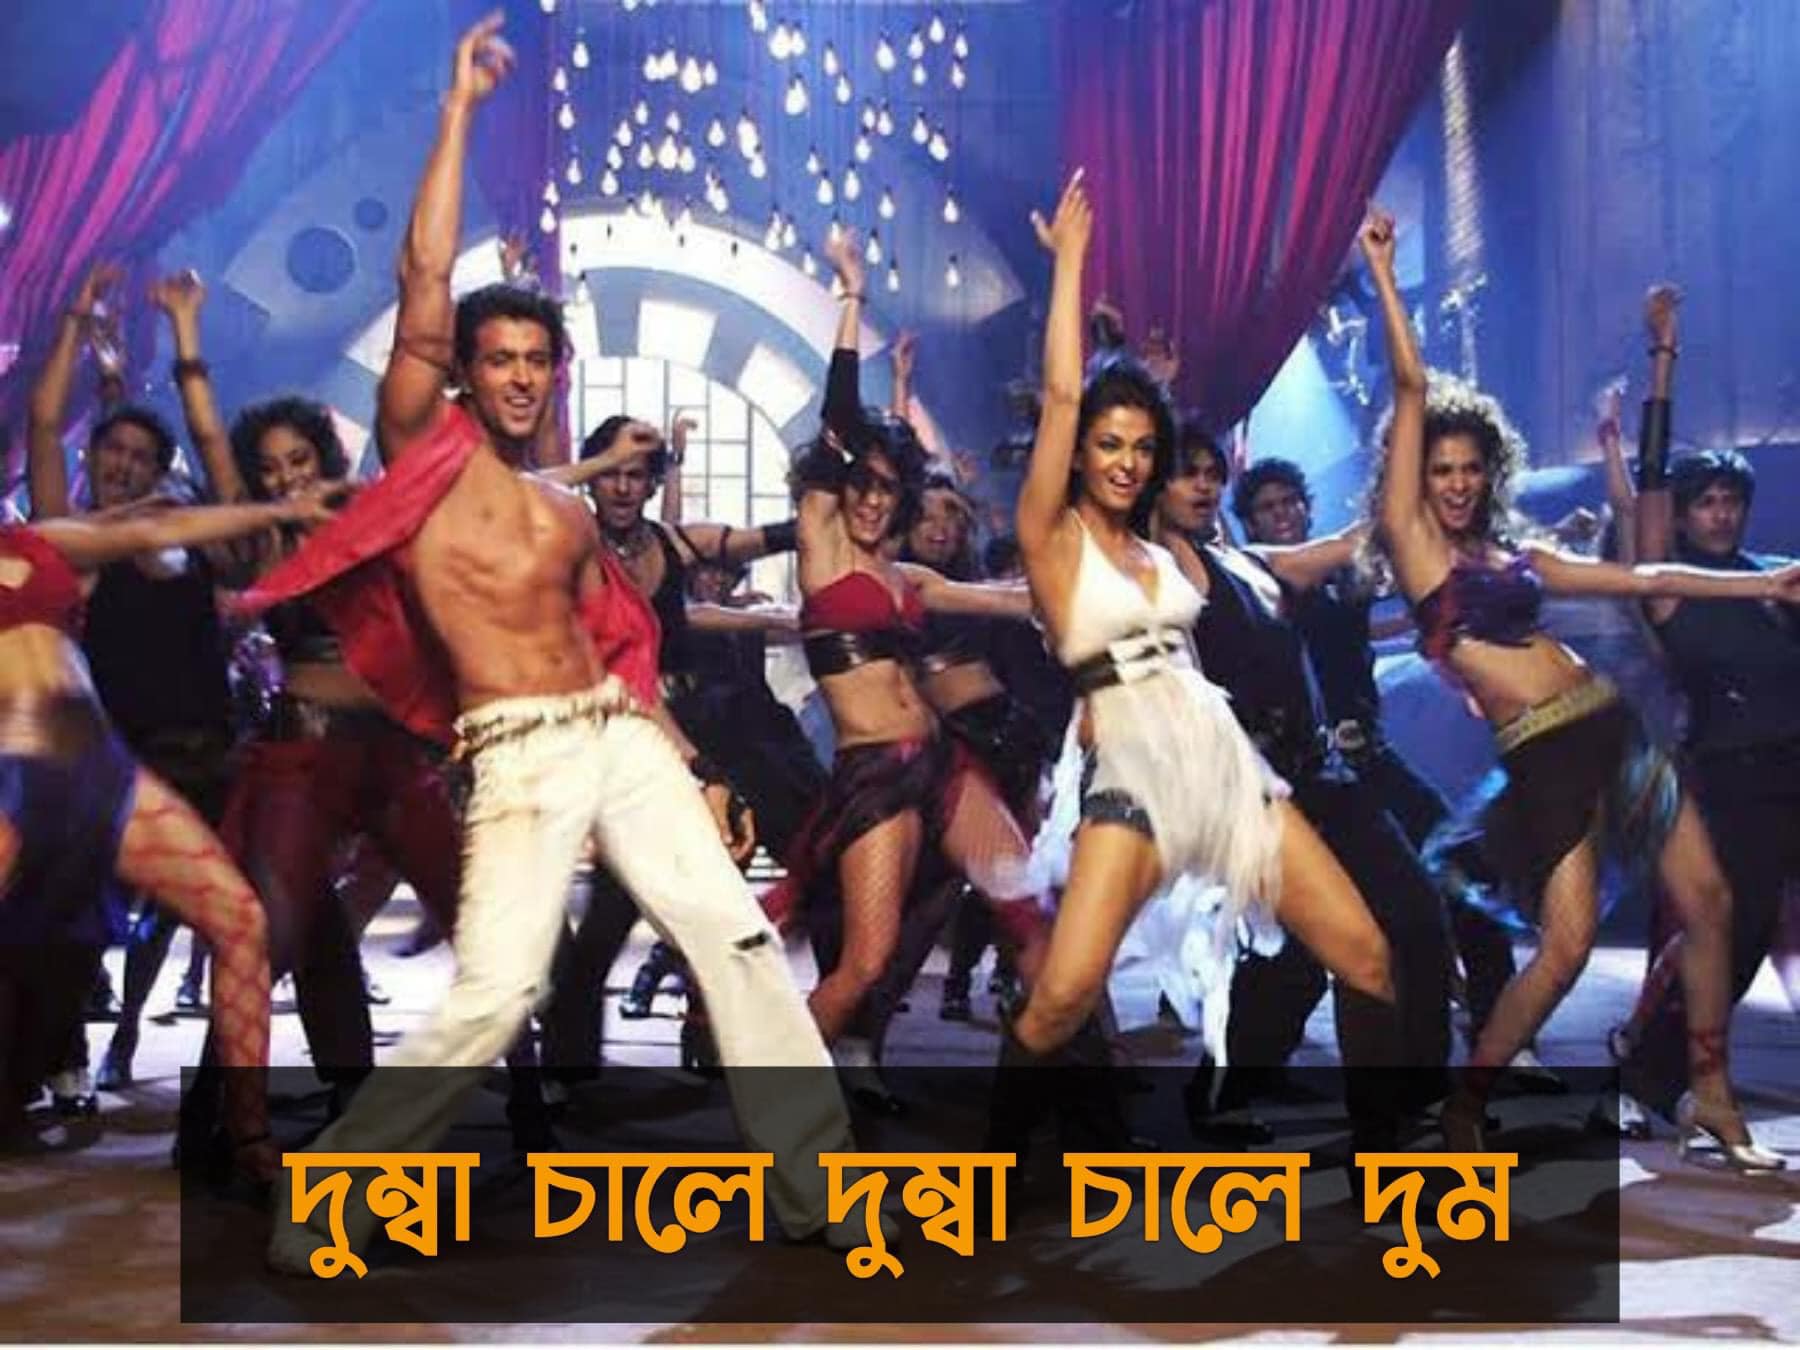
Text: দুম্বা চালে দুম্বা চালে দুম
Label: Non Hate